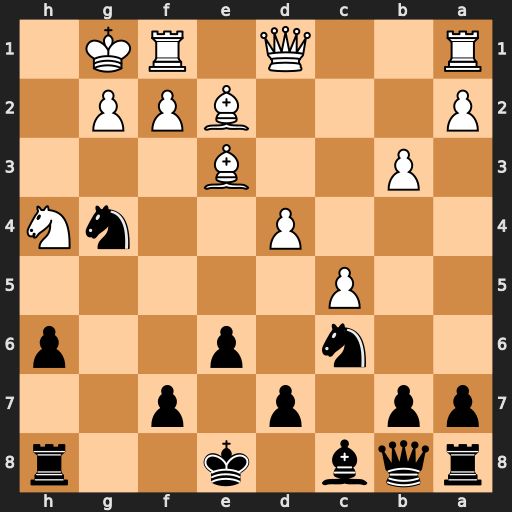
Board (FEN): rqb1k2r/pp1p1p2/2n1p2p/2P5/3P2nN/1P2B3/P3BPP1/R2Q1RK1
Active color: b
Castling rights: kq
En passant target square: -
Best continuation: Qh2#